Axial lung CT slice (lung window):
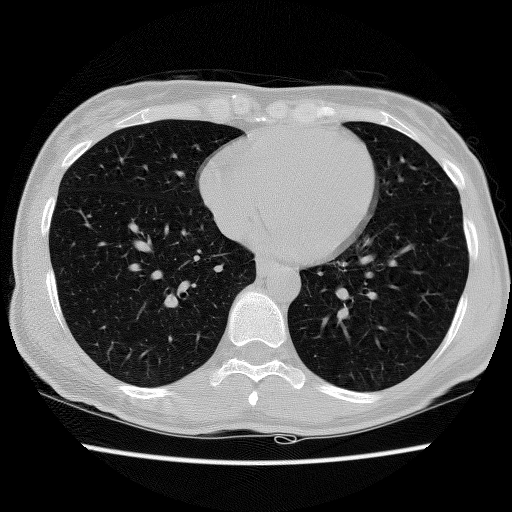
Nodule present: no